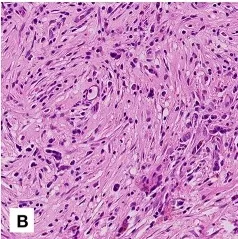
Microscopic examination of the lumbar vertebra (biopsy). (B) Higher magnification of the lesion shows fibrosis rich in fibroblasts and arranged in a somewhat storiform fashion with admixed plasma cells and lymphocytes (H&E staining, 400x magnification).
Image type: pathology (h&e)